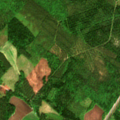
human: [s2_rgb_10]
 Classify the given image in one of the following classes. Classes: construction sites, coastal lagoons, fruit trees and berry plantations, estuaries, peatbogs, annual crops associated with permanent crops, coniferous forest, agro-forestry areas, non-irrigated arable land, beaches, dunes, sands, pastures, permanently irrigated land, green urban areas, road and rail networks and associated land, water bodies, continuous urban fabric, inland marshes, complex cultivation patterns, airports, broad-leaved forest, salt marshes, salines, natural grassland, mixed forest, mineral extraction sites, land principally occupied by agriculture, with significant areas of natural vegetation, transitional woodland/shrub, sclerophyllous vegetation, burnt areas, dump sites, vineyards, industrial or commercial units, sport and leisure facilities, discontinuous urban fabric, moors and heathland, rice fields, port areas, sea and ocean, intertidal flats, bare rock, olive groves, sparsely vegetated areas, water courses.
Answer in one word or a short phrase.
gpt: land principally occupied by agriculture, with significant areas of natural vegetation, coniferous forest, mixed forest